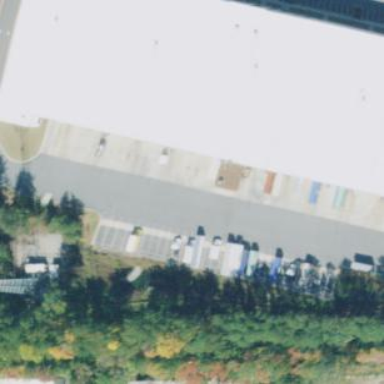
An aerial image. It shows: Warehouse.